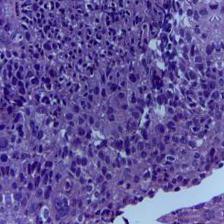
Diagnosis: OSCC